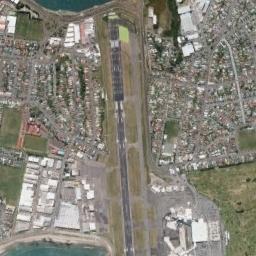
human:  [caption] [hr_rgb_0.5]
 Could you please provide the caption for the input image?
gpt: An airport surrounded by green areas and residential areas with two lakes on either side of the airport .

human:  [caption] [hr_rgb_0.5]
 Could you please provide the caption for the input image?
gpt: The airport is surrounded by neat terraces .

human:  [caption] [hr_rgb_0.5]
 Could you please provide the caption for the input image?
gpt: An airport with two parallel runways on the lawn and dense residential areas around the airport .

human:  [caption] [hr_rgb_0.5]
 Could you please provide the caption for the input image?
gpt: There is an airport surrounded by many houses .

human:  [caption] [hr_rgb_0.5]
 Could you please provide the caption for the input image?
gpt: There are many buildings on both sides of the road in the airport .